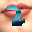
Label: 2